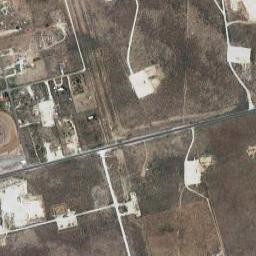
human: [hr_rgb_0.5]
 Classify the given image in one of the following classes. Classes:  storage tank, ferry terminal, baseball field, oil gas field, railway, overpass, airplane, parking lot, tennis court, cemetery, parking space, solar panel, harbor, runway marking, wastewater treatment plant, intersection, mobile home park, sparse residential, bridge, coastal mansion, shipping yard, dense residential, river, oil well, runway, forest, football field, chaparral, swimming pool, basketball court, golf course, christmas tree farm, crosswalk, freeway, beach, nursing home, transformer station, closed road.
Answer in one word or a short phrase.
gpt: oil gas field